Question: I have issues when design button in android. How can I make button like same the picture below

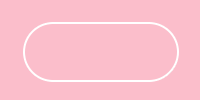
Answer: Make one file named yourfilename.xml in your drawable folder and put below code in it.
'''
<?xml version="1.0" encoding="utf-8"?>
<shape xmlns:android="http://schemas.android.com/apk/res/android">
<corners
android:bottomLeftRadius="7dp"
android:bottomRightRadius="7dp"
android:topLeftRadius="7dp"
android:topRightRadius="7dp">
</corners>
<stroke android:color="#FFFFFF"
android:width="1dp"></stroke>
</shape>
'''
In your main.xml file put below code.
'''
<?xml version="1.0" encoding="utf-8"?>
<RelativeLayout xmlns:android="http://schemas.android.com/apk/res/android"
android:orientation="vertical"
android:layout_width="match_parent"
android:layout_height="match_parent"
android:background="#FBBECB">
<Button
android:layout_width="55dp"
android:layout_height="wrap_content"
android:text="Button"
android:background="@drawable/yourfilename"
android:id="@+id/button"
android:layout_gravity="center"
android:layout_marginTop="73dp"
android:layout_alignParentTop="true"
android:layout_alignParentLeft="true"
android:layout_marginLeft="54dp" />
</RelativeLayout>
'''
that's it.